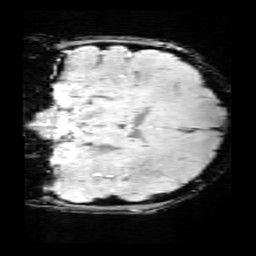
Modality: SWI
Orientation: coronal
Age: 13
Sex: female
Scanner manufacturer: siemens
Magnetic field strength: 3 T
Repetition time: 0.027 s
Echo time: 0.02 s